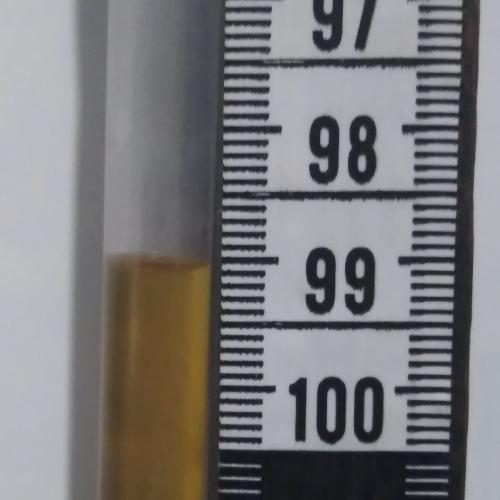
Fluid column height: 99.1 cm